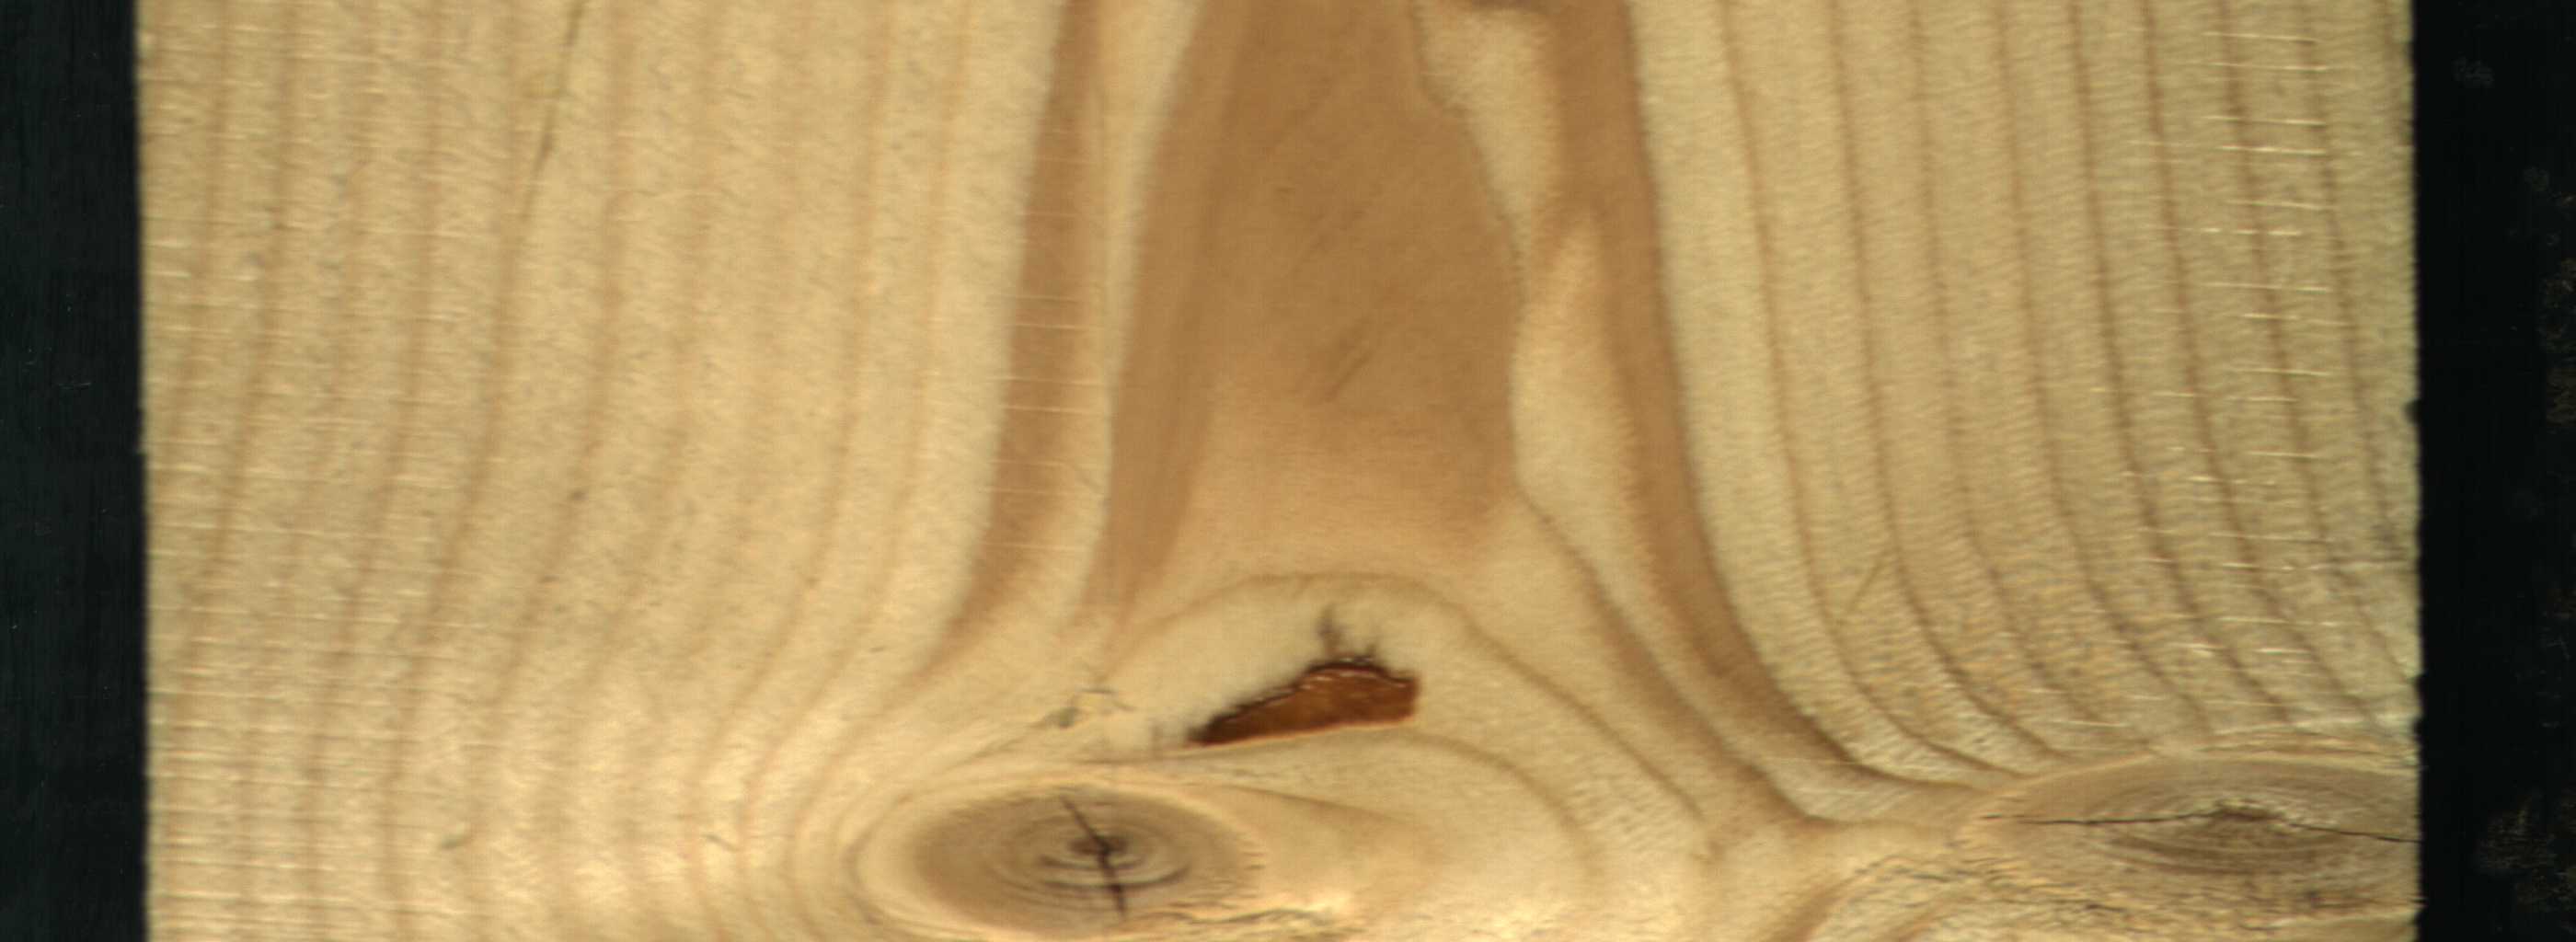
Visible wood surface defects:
resin
knot_with_crack
knot_with_crack